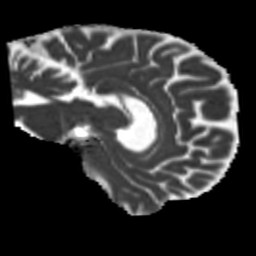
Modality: MD
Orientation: sagittal
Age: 60
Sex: male
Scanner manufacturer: siemens
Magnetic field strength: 3 T
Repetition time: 5.25 s
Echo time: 0.08 s